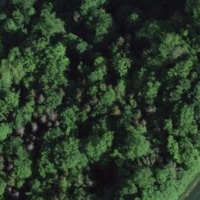
EUNIS habitat code: 41
Species observed at this site:
Lathyrus vernus